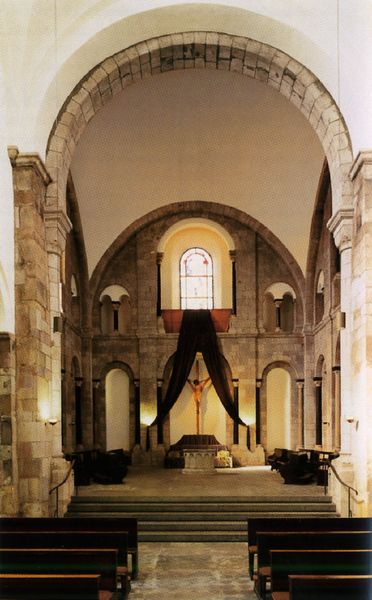
Titel: St. Georg in Köln
Standort: Köln, St. Georg (EU - D - NRW)
Schlagwörter: schatten, weiß, fenster, licht, schwarz, beige, stein, steine, trauer, bild, vorhang, kirche, innen, balkon, bogen, mauer, bank, rundbogen, treppe, gardine, gestühl, geländer, stufe, stufen, foto, fotografie, bögen, alter, kreuz, flur, altar, bänke, photo, skulpturen, kanzel, triforium, christus, jesus, ostern, apsis, messe, romanik, kruzifix, fotographie, mamor, borhang, fastenzeit